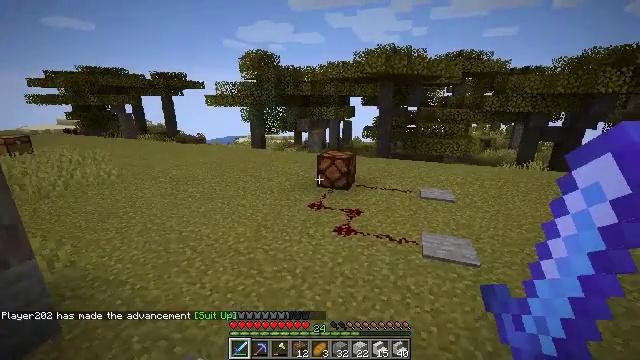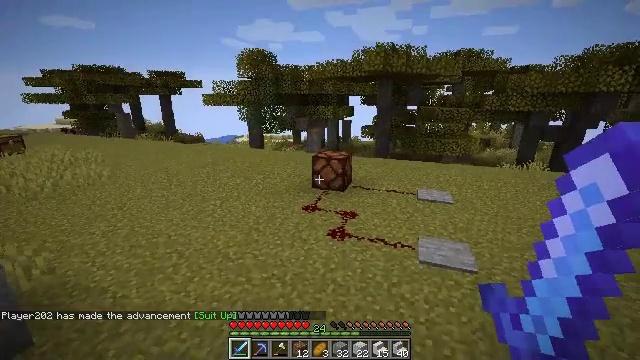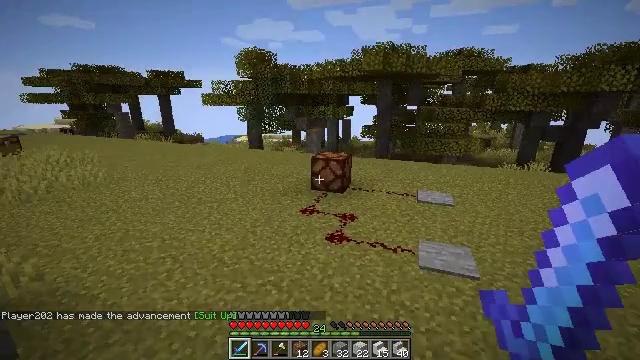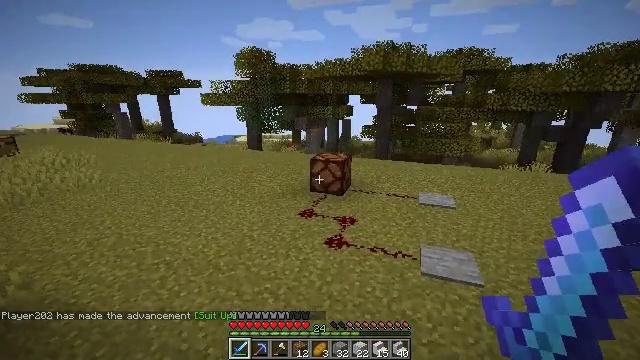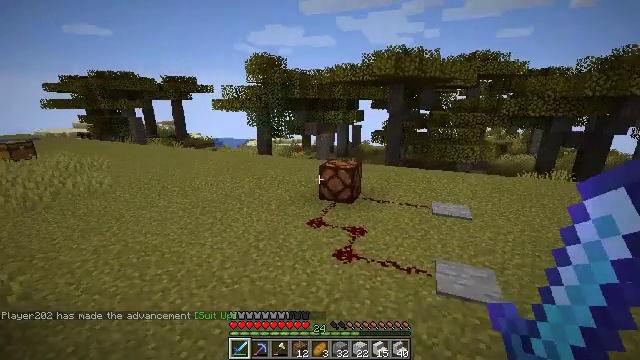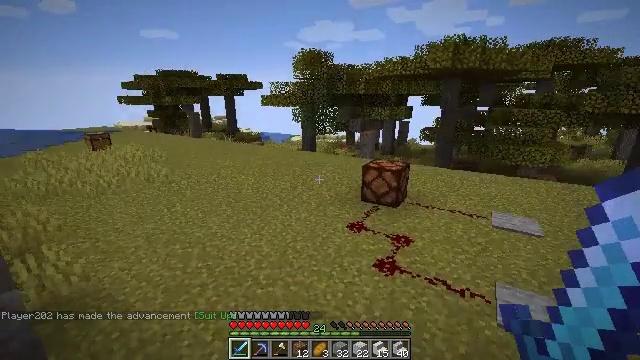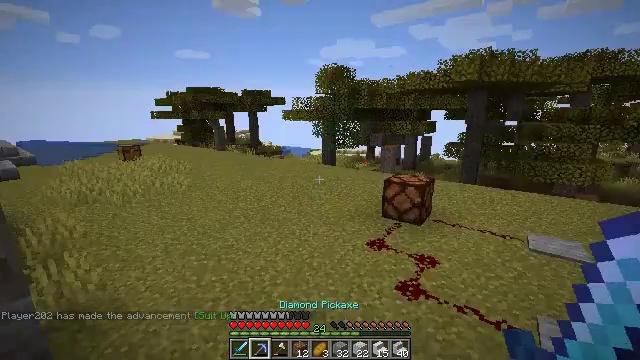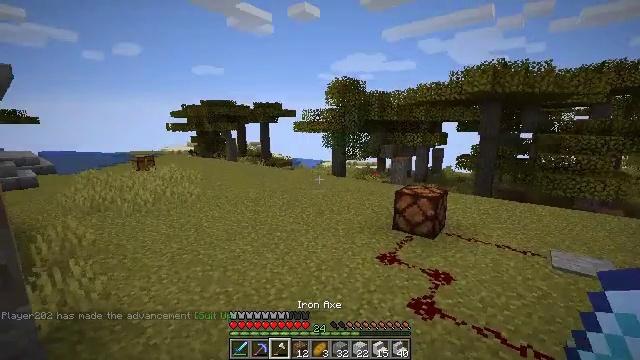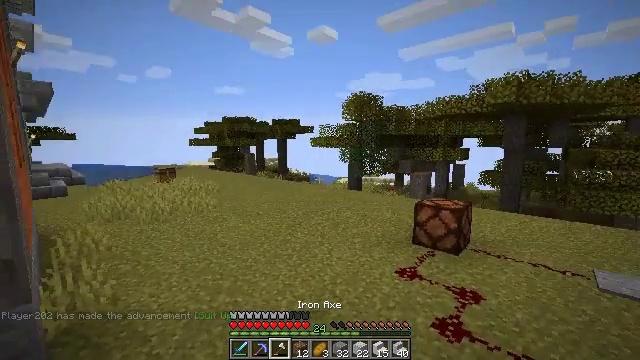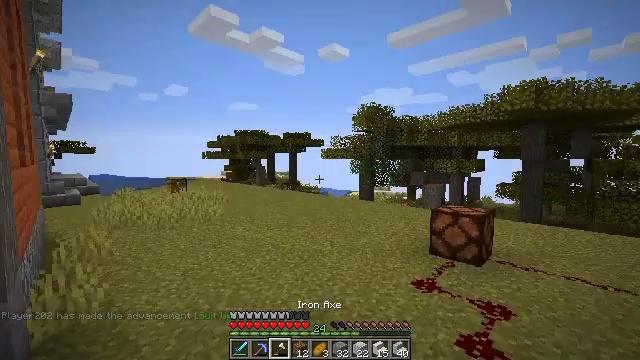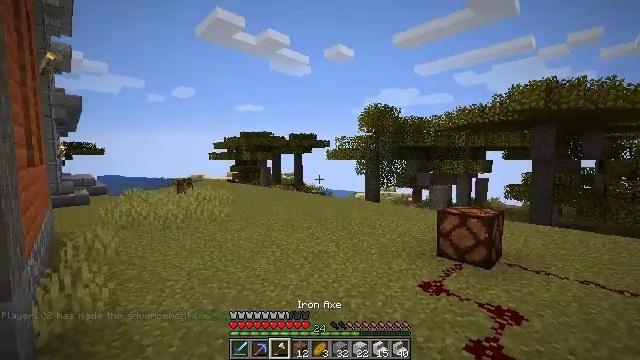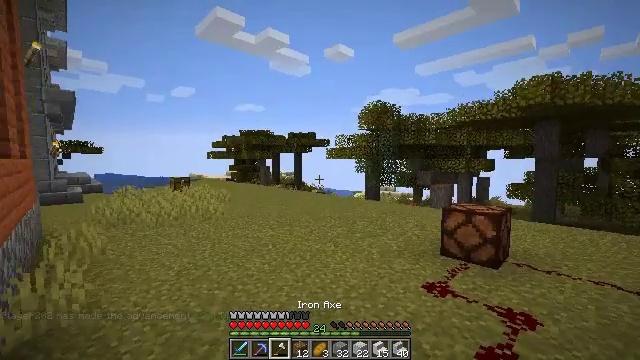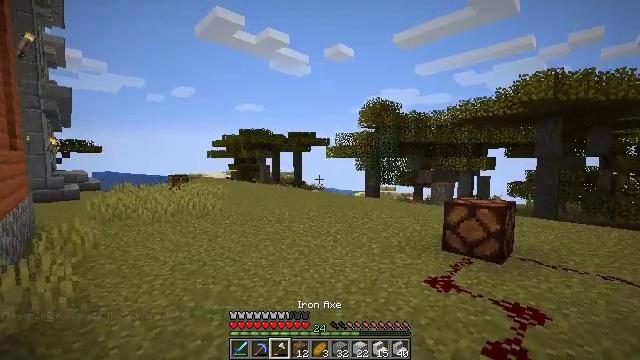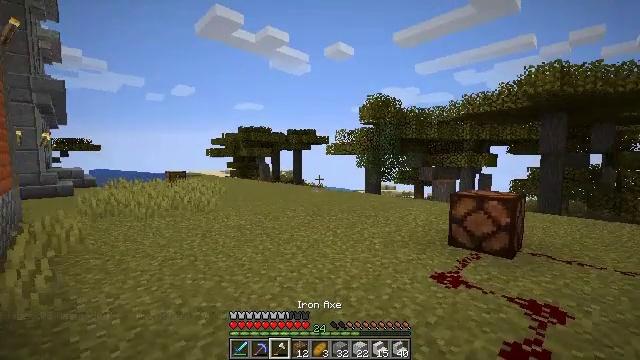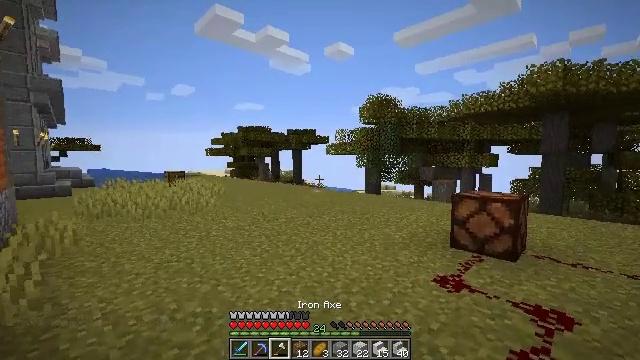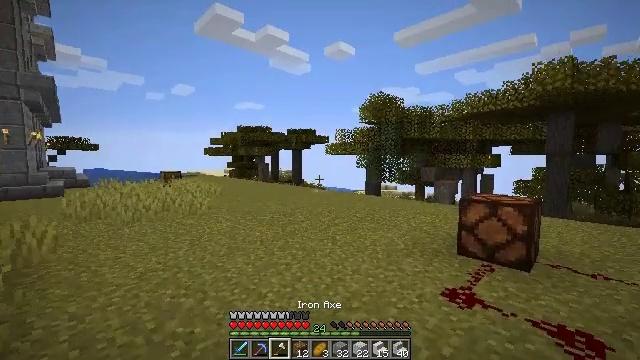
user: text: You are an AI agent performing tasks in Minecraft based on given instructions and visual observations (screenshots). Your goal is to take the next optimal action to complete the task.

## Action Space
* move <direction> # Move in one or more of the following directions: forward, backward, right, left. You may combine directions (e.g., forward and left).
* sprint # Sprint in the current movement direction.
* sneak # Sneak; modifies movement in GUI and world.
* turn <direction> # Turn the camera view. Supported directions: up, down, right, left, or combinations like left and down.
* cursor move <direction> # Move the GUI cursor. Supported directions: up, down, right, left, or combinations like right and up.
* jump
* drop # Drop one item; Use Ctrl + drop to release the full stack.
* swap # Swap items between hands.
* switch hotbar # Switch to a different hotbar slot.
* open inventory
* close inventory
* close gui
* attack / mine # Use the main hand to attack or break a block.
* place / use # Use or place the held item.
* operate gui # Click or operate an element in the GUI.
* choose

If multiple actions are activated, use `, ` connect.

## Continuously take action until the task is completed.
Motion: motion action
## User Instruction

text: Harvest birch leaves for decorations.
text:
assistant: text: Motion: move forward
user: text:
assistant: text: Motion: move forward
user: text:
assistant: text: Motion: move forward
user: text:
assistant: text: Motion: move forward, turn left and up
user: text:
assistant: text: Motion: move forward, turn left
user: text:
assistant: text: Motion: move forward, turn left and up
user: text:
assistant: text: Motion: move forward, turn left and up
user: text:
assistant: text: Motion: move forward, turn left and up
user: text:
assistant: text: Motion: move forward, turn left and up
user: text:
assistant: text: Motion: move forward, turn left
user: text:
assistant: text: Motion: move forward
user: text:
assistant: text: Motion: move forward
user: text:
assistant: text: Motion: move forward
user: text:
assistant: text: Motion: move forward
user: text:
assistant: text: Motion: move forward
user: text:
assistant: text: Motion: move forward
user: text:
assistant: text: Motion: move forward
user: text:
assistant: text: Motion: move forward
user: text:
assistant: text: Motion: move forward
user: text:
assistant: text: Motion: move forward
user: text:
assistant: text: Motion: move forward
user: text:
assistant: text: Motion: move forward
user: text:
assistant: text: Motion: move forward
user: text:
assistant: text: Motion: move forward
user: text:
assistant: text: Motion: move forward
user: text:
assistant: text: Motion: move forward
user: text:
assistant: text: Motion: move forward
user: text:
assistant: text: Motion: move forward, turn up
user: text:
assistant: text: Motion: move forward, turn right and up
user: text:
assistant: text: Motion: move forward